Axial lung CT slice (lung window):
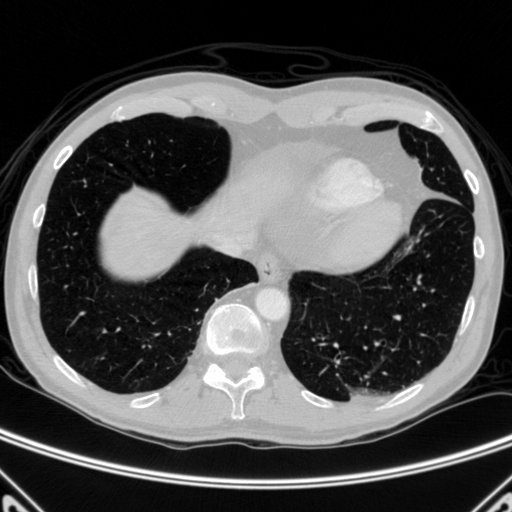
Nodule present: no